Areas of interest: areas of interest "Hotel"
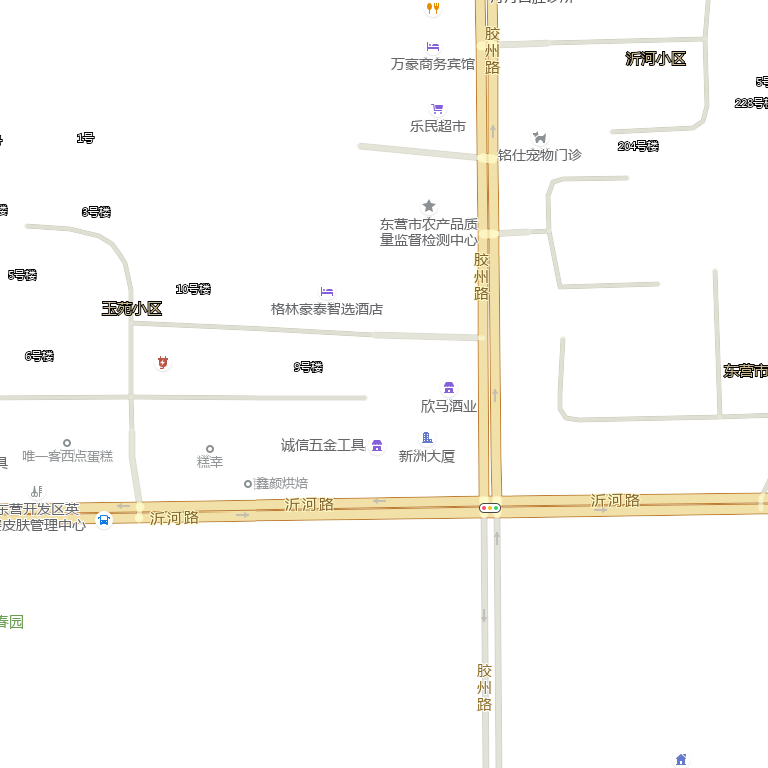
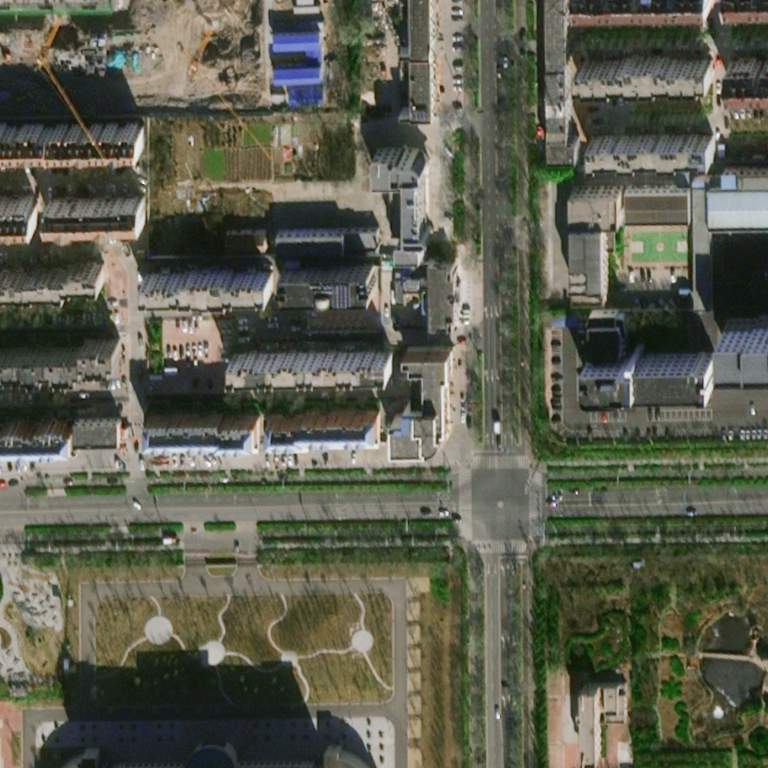